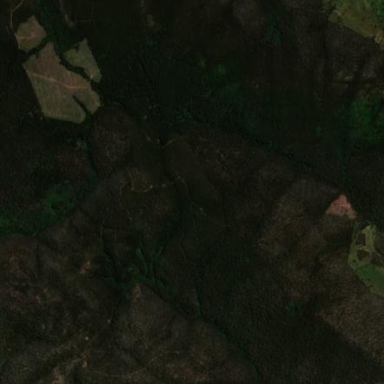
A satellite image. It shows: Forest area.